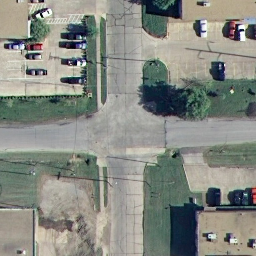
Label: intersection